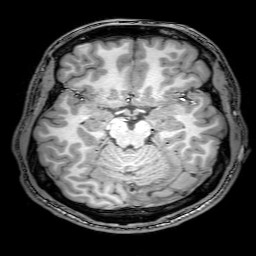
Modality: T1w
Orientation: coronal